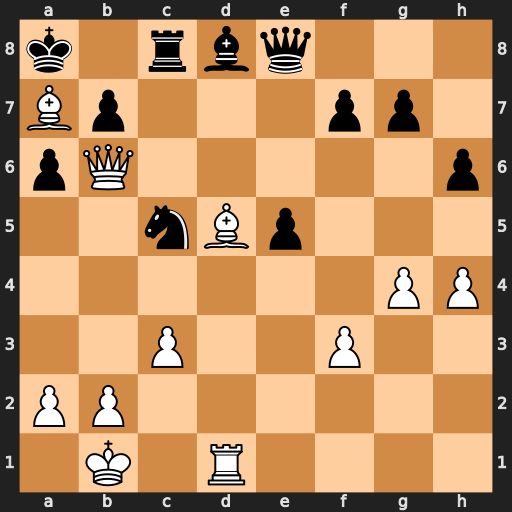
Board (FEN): k1rbq3/Bp3pp1/pQ5p/2nBp3/6PP/2P2P2/PP6/1K1R4
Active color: w
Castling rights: -
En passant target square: -
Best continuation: Bxb7+ Nxb7 Qxa6 Qb5 Qxb5